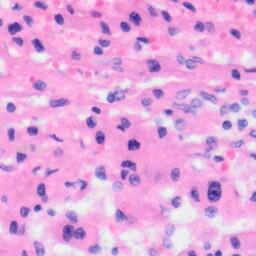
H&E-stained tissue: Liver